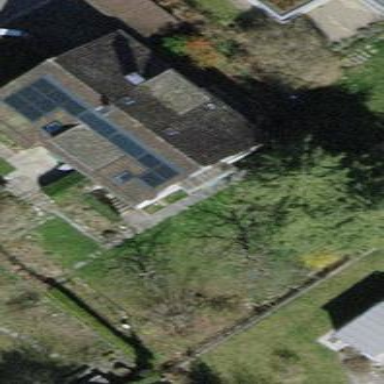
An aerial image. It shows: Detached building with tile roof.